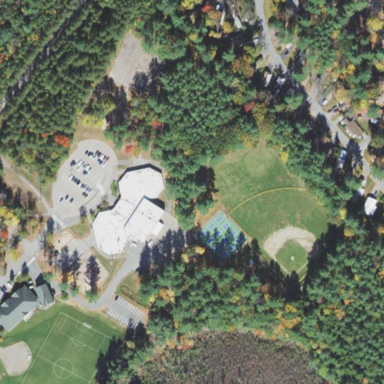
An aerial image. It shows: School.